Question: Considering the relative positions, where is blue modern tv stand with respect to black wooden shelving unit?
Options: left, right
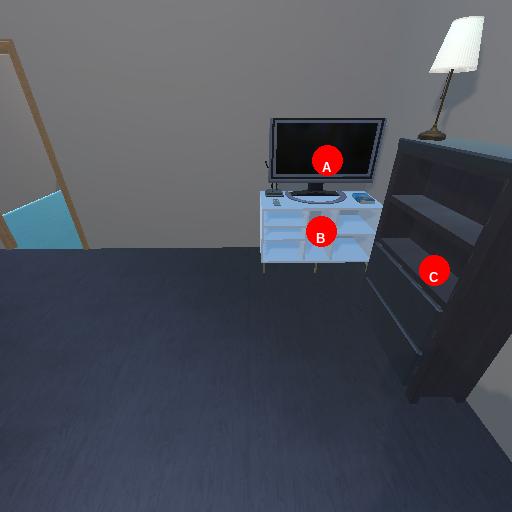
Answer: left